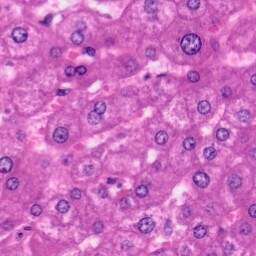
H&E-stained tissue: Liver